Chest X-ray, PA view. Patient: 38 years old, sex F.
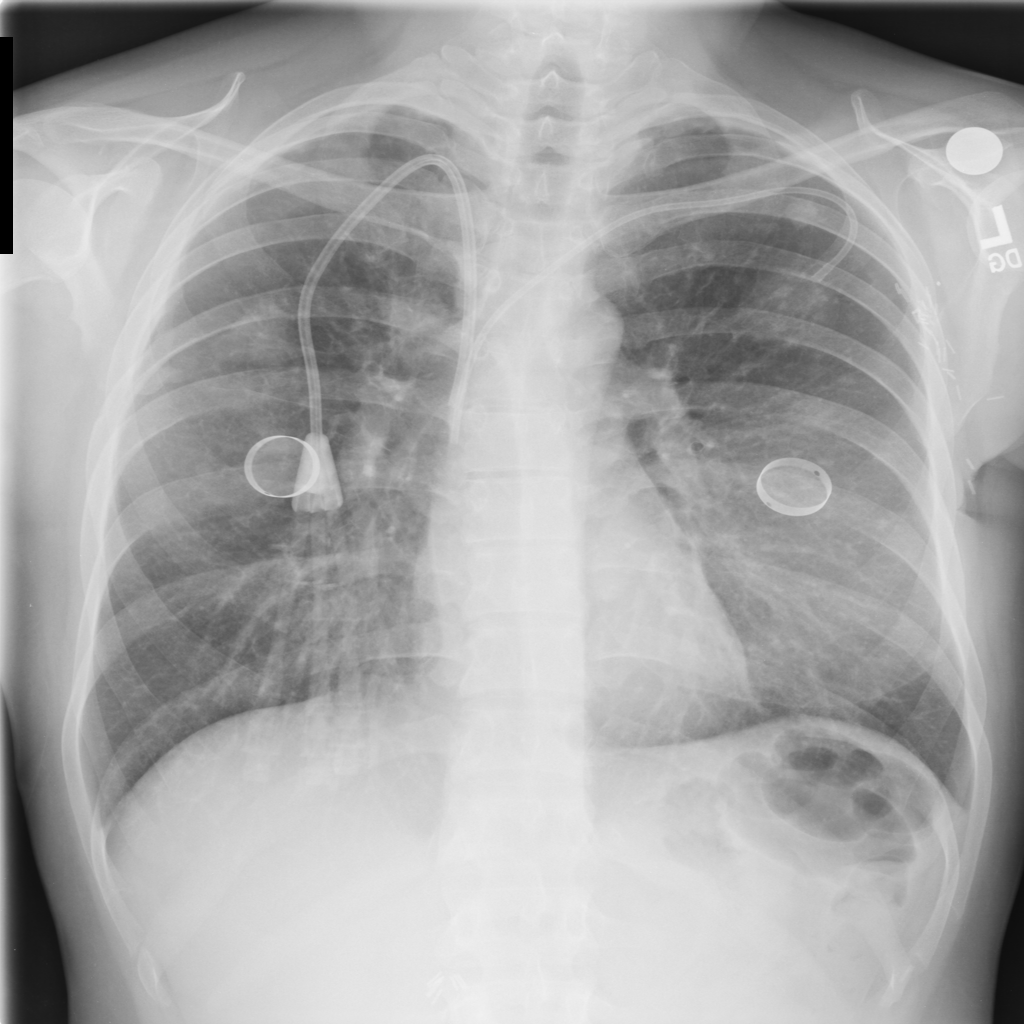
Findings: Nodule